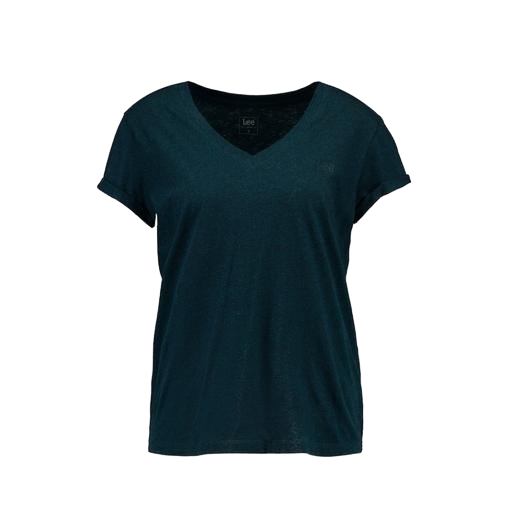
blue v-neck t-shirt only macy, v neck t-shirt slub, blue t-shirt only macy, white background